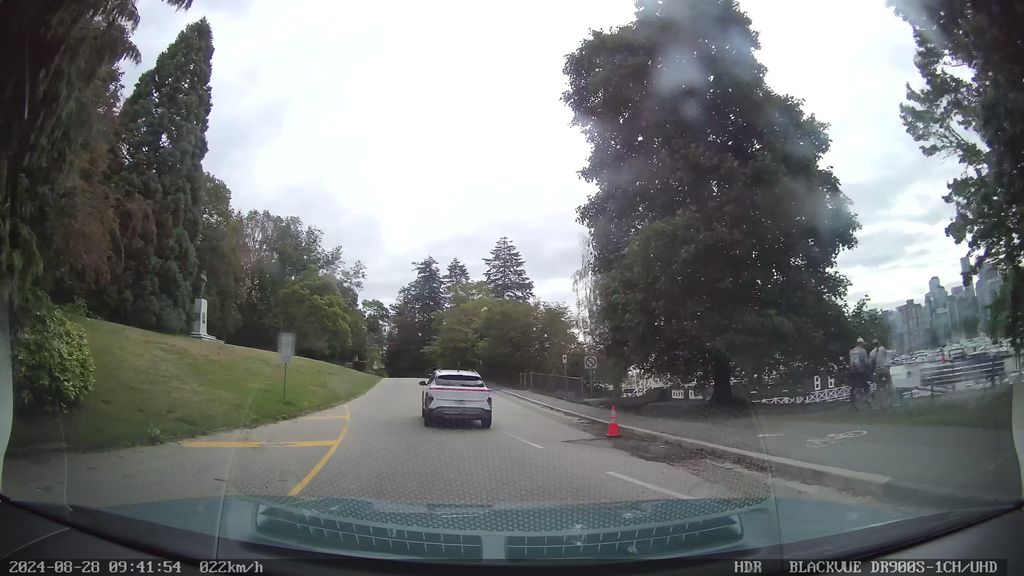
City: vancouver